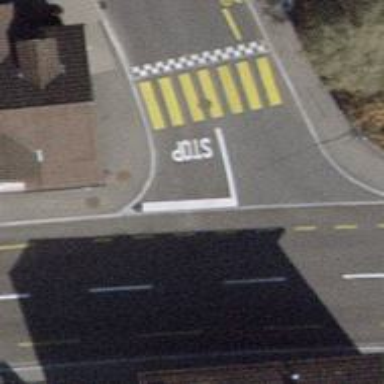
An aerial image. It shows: Uncontrolled zebra crossing with traffic-calming table.